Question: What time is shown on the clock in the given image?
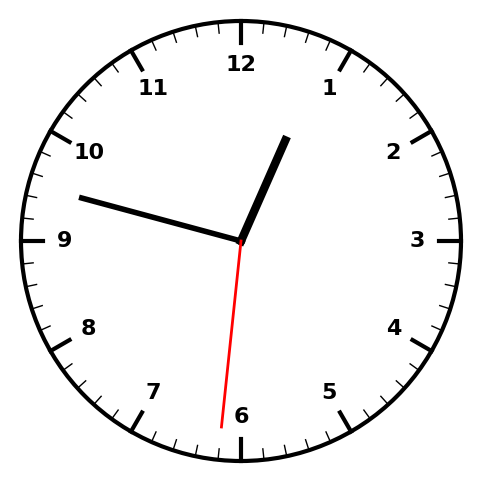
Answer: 12:47:31